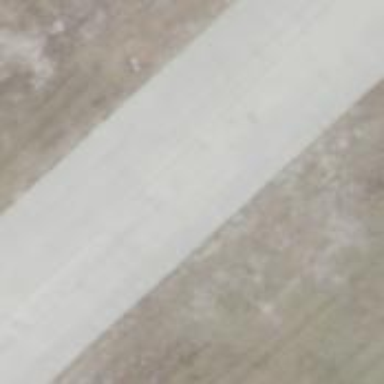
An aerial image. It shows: Asphalt taxiway in the airport.